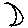
Label: moon